The plot shows how the frequency content of a bearing vibration signal evolves over time (STFT spectrogram). Determine the bearing's health state. Answer with exactly one of: normal, inner_race, outer_race, ball.
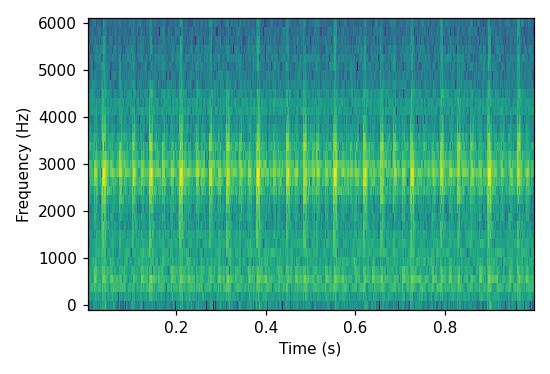
Answer: outer_race